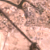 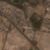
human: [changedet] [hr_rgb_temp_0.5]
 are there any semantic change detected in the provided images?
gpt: A small green area appeared near the diagonal road.